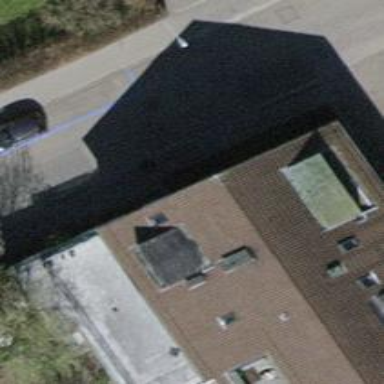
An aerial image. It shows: Veterinary facility.